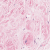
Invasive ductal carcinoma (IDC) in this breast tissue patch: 0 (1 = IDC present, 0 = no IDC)